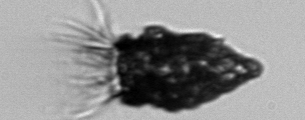
Label: Tintinnopsis